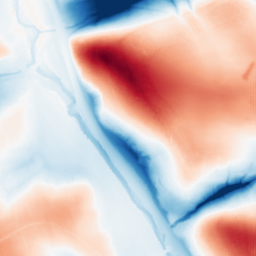
Category: classical
Decomposition family: gaussian_anisotropic
Decomposition parameters: sigma_x: 5
sigma_y: 50
Upsampling method: fft_zeropad
Upsampling parameters: scale: 4
Upsampling scale: 4